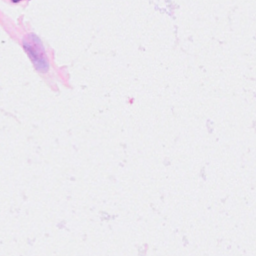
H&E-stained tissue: Breast